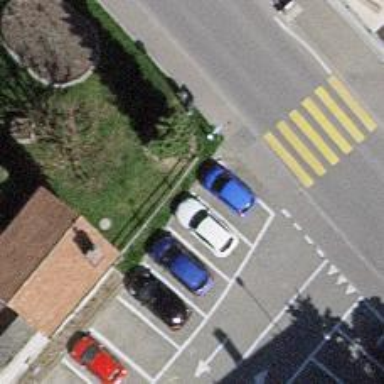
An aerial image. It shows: Charging station.